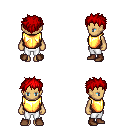
a pixel art fantasy rpg character, female body template, human, tanned skin, gold chest armor, white pants, red bedhead hairstyle, brown shoes, four views (front, back, left, right), 2x2 character sprite sheet, small pixel art, hard edges, no anti-aliasing